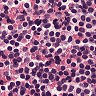
Metastatic tissue present: no